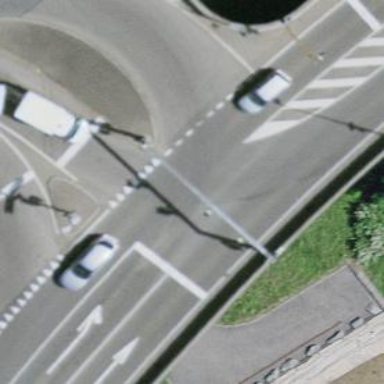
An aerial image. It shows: Road with traffic signals.